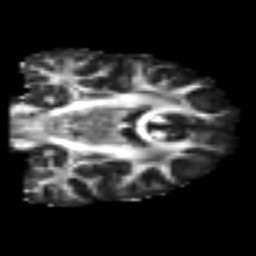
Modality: FA
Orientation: coronal
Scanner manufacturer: siemens
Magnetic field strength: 3 T
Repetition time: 4.6 s
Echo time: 0.085 s